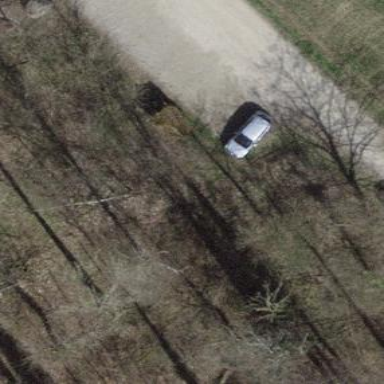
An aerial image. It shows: Parking area with fine gravel surface.